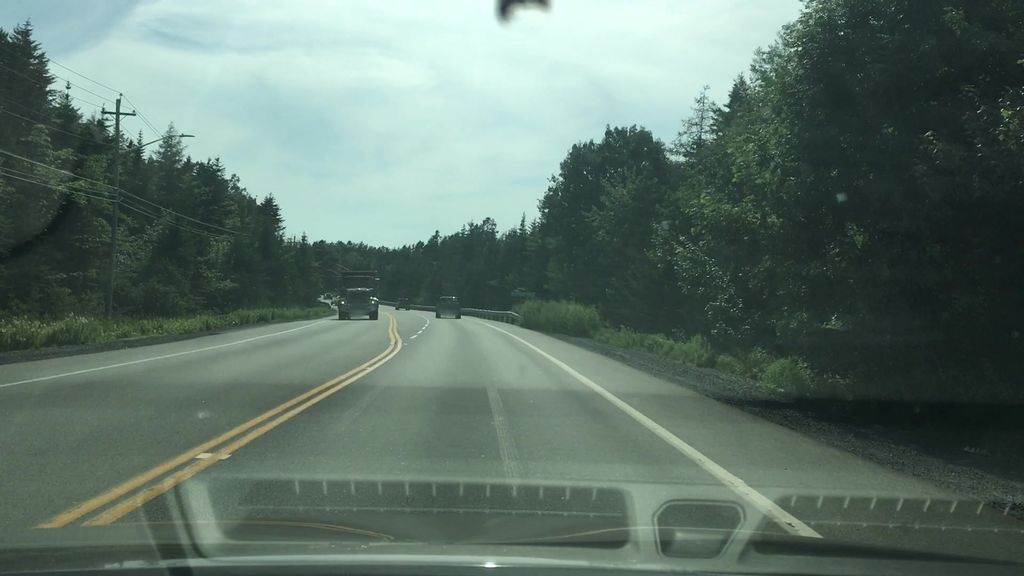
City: halifax